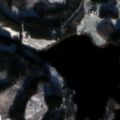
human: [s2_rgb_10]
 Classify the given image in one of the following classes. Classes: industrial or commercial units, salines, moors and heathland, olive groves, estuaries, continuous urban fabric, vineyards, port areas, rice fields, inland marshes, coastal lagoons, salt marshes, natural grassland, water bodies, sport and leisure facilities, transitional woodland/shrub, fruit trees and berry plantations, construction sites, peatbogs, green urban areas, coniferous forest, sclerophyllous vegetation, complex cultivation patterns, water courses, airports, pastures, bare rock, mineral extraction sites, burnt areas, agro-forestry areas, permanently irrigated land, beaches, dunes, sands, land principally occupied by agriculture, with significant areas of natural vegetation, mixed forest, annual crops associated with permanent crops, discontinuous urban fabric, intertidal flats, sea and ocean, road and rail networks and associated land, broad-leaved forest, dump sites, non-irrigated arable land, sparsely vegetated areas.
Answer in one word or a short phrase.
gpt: land principally occupied by agriculture, with significant areas of natural vegetation, coniferous forest, mixed forest, transitional woodland/shrub, water bodies